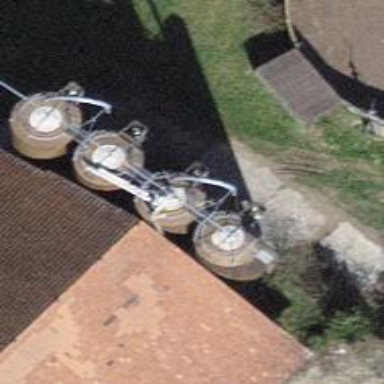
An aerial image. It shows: Silo.